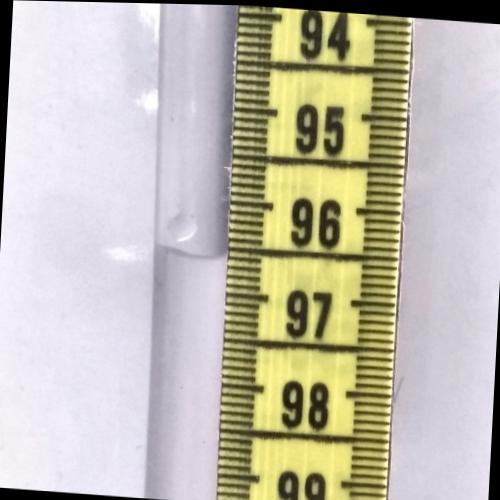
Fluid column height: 96.6 cm